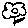
Label: flower